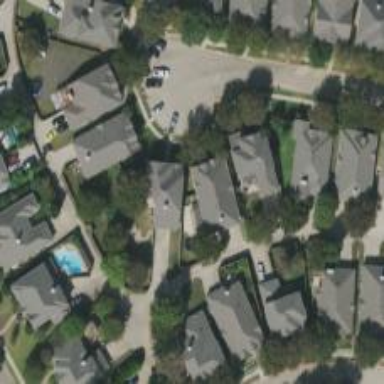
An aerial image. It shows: Alley classified as service road.